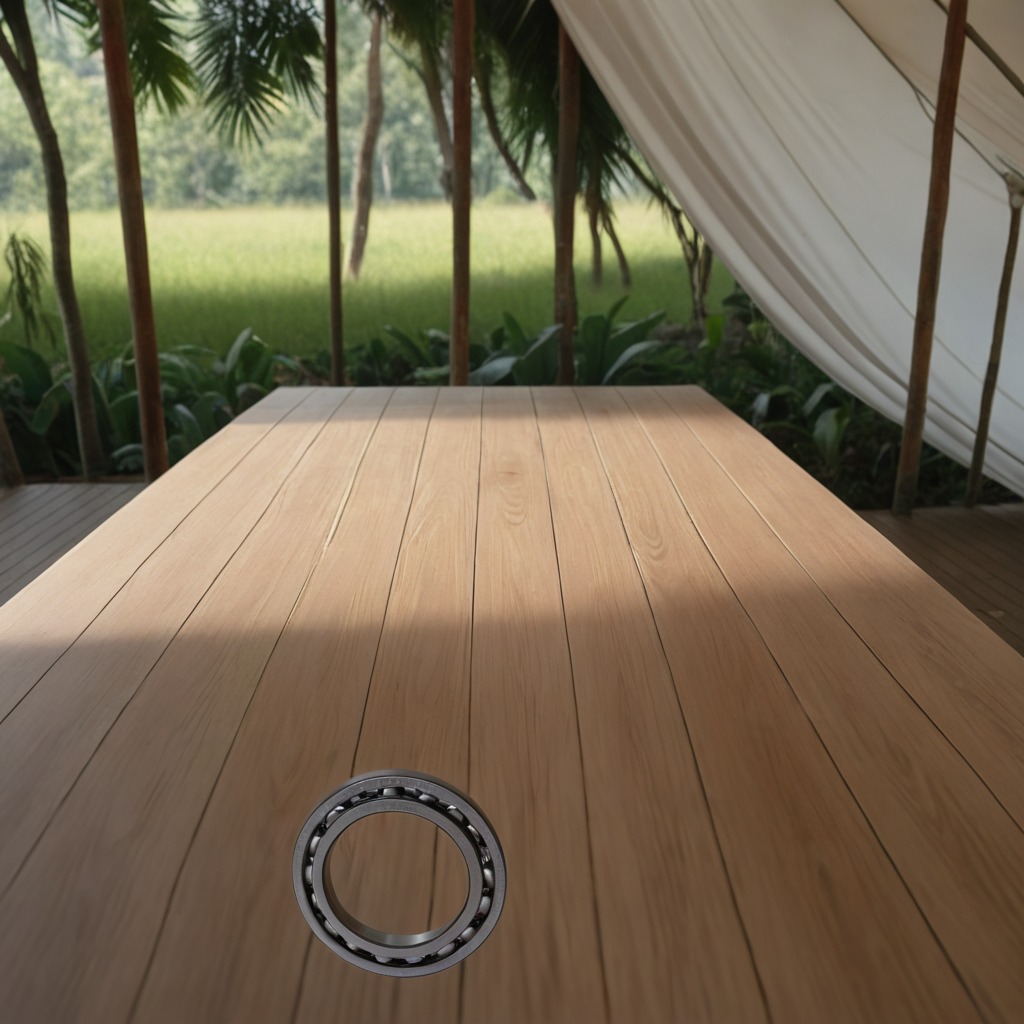
A metal ball bearing is lying on a wooden table inside a jungle field workshop tent humid ambient light worn but